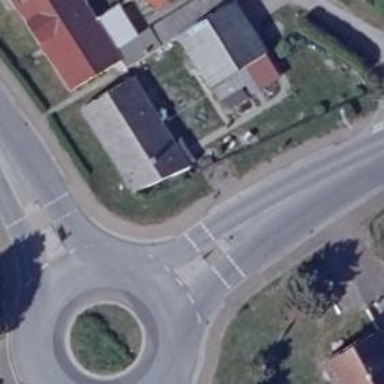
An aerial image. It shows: Crossing road.